Aerial crown-view tile of a tropical tree (Barro Colorado Island, Panama), acquired 20240611:
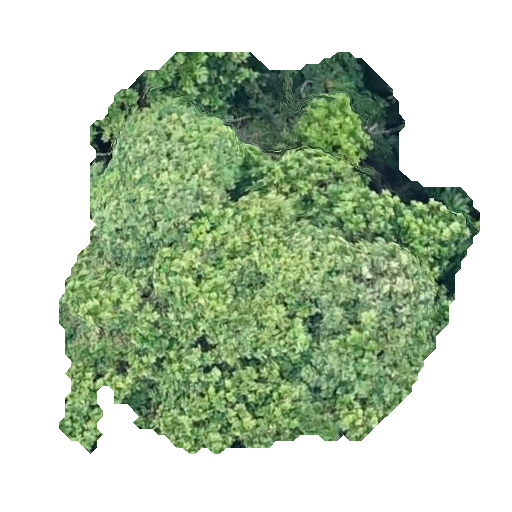
Species: Anacardium excelsum
GBIF accepted scientific name: Anacardium excelsum
Crown area: 199.178 m²